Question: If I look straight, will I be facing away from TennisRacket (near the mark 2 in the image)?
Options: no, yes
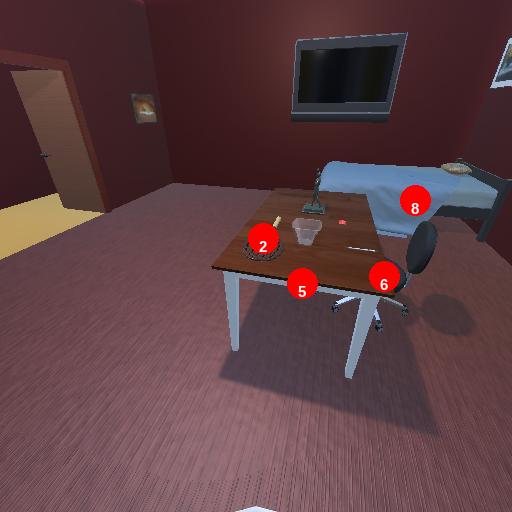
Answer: no